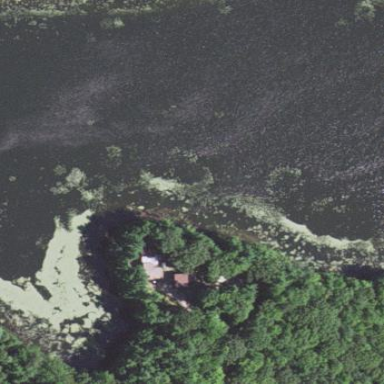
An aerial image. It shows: Pond surrounded by natural water.